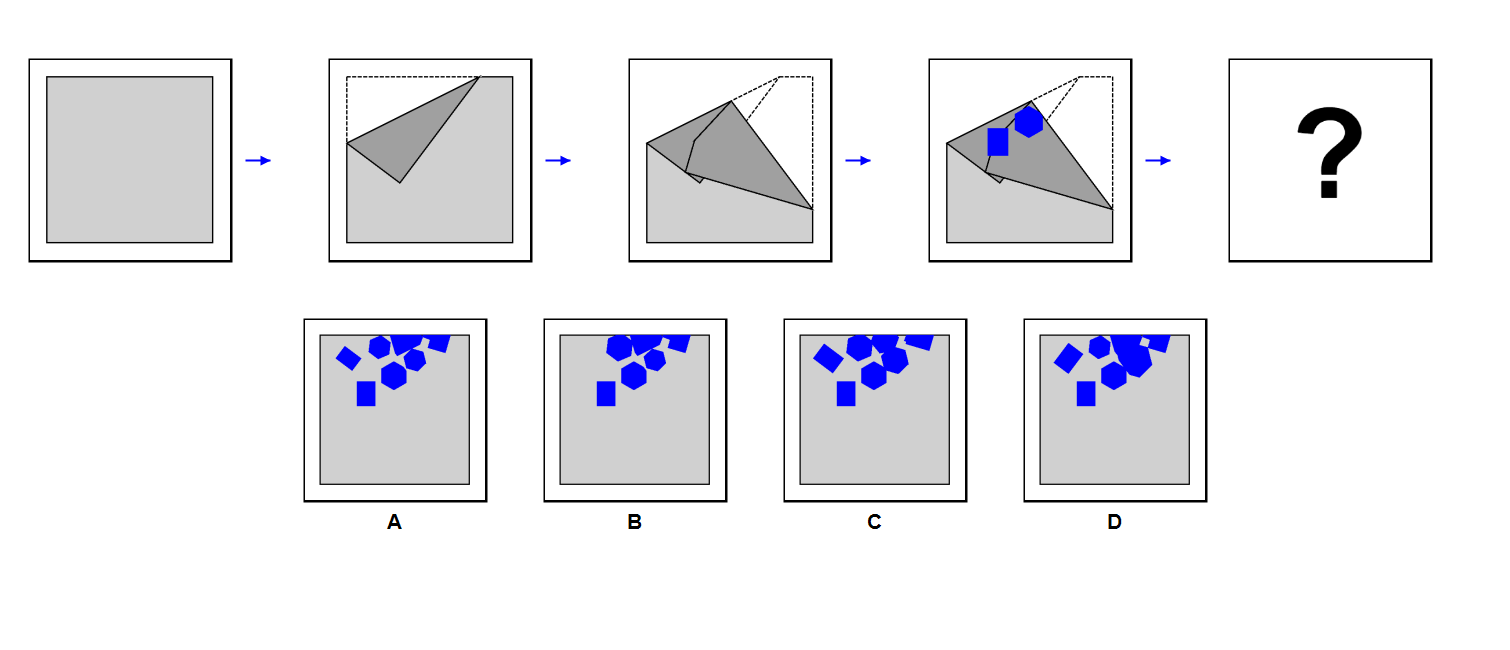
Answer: C